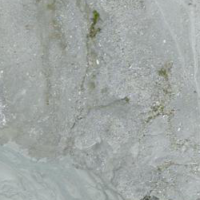
EUNIS habitat code: 48
Species observed at this site:
Agrostis stolonifera